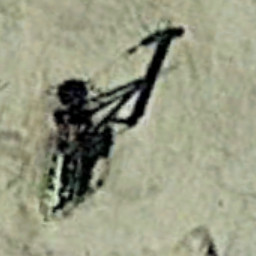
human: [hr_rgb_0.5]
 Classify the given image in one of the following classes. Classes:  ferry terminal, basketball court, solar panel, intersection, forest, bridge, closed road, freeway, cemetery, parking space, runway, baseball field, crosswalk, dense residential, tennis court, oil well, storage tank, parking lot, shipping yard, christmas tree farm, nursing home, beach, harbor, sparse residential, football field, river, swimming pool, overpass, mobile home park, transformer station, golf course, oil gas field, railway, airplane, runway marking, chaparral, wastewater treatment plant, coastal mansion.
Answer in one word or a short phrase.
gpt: oil well